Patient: sex M, age 69
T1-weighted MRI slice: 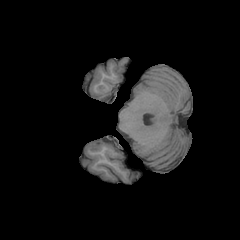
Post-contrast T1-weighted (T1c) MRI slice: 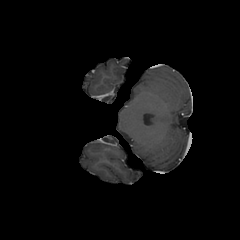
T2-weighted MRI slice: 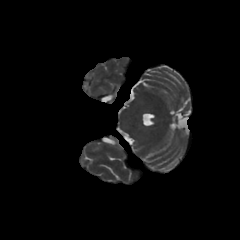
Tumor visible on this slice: no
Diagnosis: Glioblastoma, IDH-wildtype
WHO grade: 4